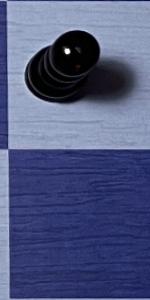
Label: Empty